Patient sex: M
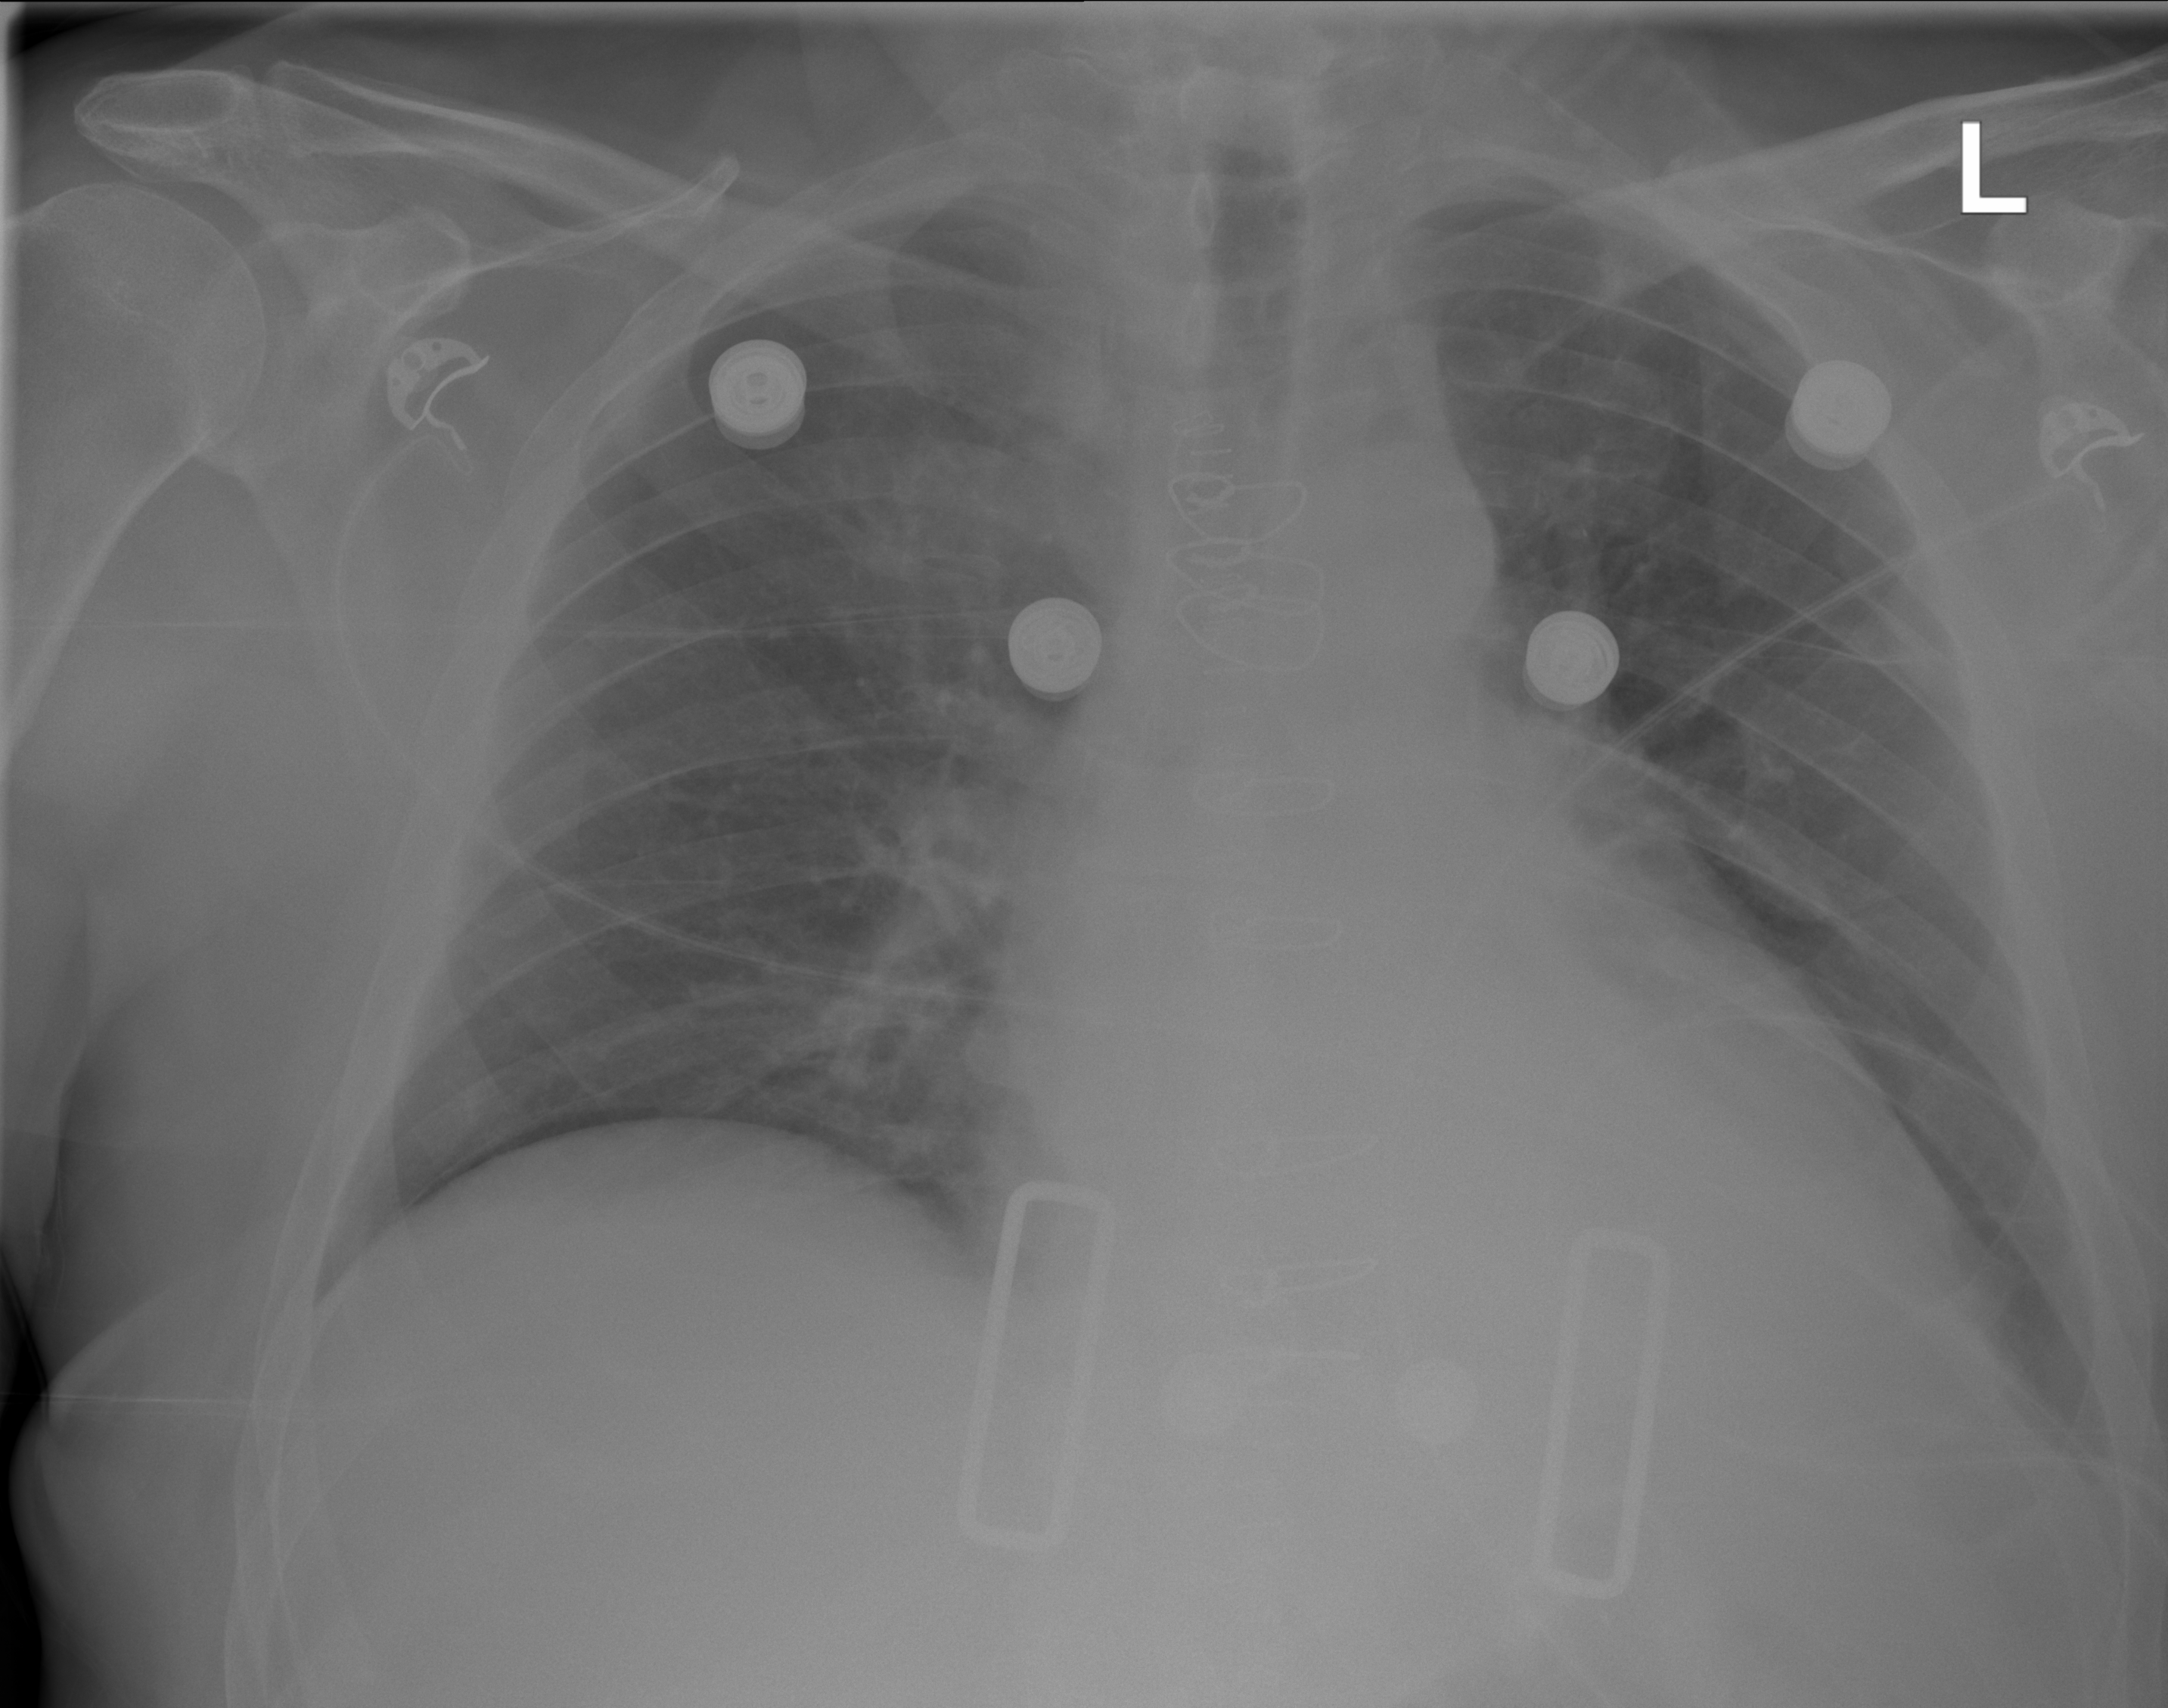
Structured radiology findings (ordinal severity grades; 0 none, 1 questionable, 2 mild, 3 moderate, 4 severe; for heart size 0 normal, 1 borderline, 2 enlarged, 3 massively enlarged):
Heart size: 2
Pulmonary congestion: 0
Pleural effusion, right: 0
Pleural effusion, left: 2
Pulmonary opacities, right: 0
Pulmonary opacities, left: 0
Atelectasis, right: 0
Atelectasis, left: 0